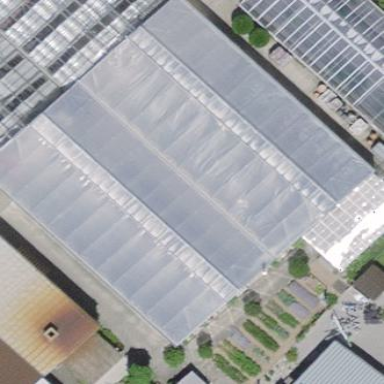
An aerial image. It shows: Greenhouse.